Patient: sex F, age 26
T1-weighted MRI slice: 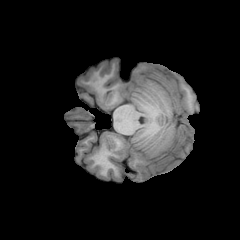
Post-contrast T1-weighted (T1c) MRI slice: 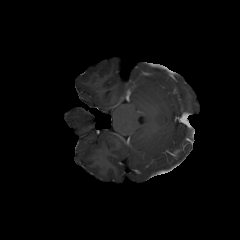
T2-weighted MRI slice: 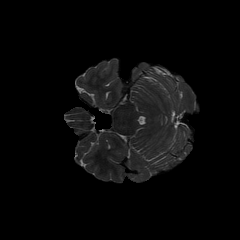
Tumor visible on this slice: no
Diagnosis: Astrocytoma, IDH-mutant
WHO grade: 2